This continuous-wavelet-transform scalogram was computed from a bearing vibration snapshot. Diagnose the bearing from this image, choosing from: normal, inner_race, outer_race, ball.
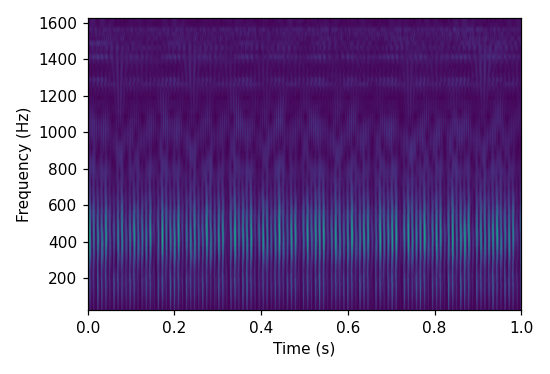
Answer: outer_race